Field crop: maize
Growth stage: 2
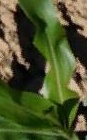
Species: maize